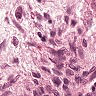
Metastatic tissue present: no